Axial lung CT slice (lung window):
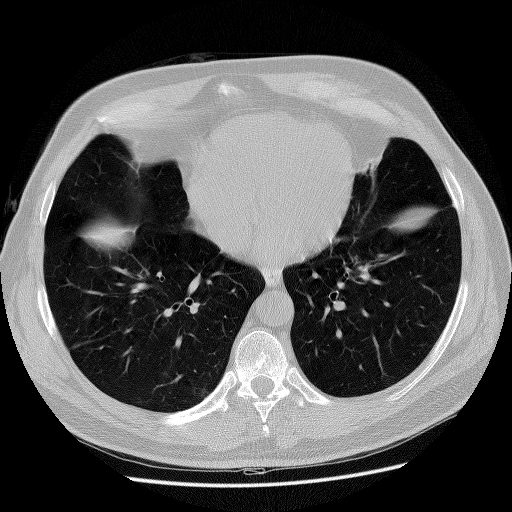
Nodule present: no